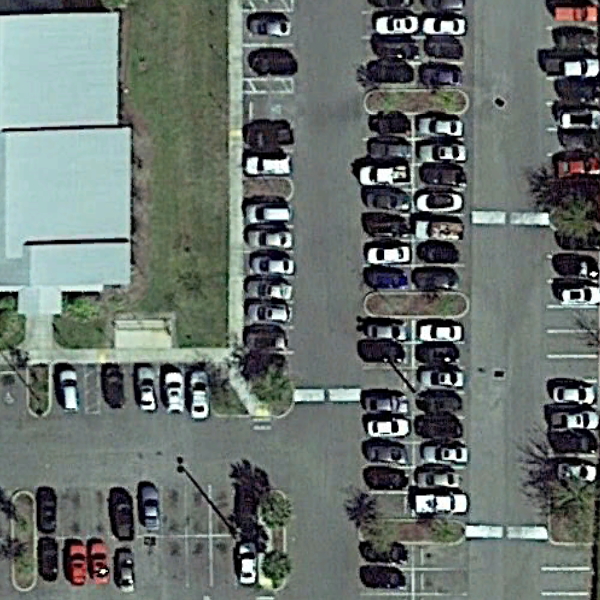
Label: Parking